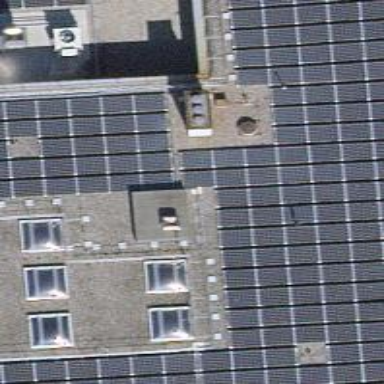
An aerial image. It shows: Solar power generator.